Question: I have taken one card view .applied black color to its background and i have taken text view and applied background image and passed opacity to 'textview' for getting blackish image in output.but i don't want to apply opacity to the font on image.please help.
Here is the code.
'''
<android.support.v7.widget.CardView
xmlns:card_view="http://schemas.android.com/apk/res-auto"
android:layout_gravity="center"
android:layout_width="match_parent"
android:layout_height="140dp"
card_view:cardCornerRadius="10dp"
android:layout_margin="15dp"
card_view:cardElevation="20dp"
android:textColorHighlight="@color/cardview_dark_background"
app:cardBackgroundColor="#000000"
>
<TextView
android:layout_width="match_parent"
android:layout_height="match_parent"
android:text="ICE CREAM WITH CRANBERRY SYRUP"
android:textAlignment="center"
android:textColor="#FFFFFF"
android:alpha="0.5"
android:background="@drawable/recp_one"
/>
</android.support.v7.widget.CardView>
'''

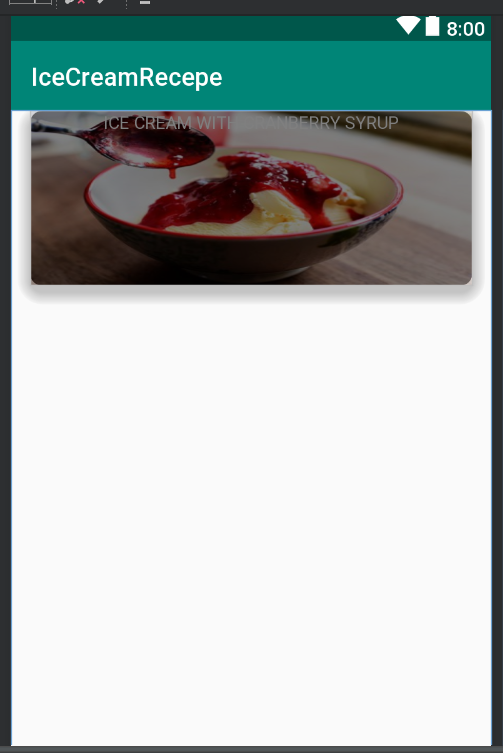
Answer: Applying Image background for the 'Textview' is not good in your case, Instead of that you can create 'ImageView' and 'Textview' different and apply what ever properties you need.
it should look something like below.
'''
<android.support.v7.widget.CardView
xmlns:card_view="http://schemas.android.com/apk/res-auto"
android:layout_gravity="center"
android:layout_width="match_parent"
android:layout_height="140dp"
card_view:cardCornerRadius="10dp"
android:layout_margin="15dp"
card_view:cardElevation="20dp"
android:textColorHighlight="@color/cardview_dark_background"
app:cardBackgroundColor="#000000"
>
<ImageView
android:layout_width="match_parent"
android:layout_height="match_parent"
android:background="@drawable/recp_one"
android:alpha="0.5"/>
<TextView
android:layout_width="match_parent"
android:layout_height="match_parent"
android:text="ICE CREAM WITH CRANBERRY SYRUP"
android:textAlignment="center"
android:textColor="#FFFFFF" />
</android.support.v7.widget.CardView>
'''